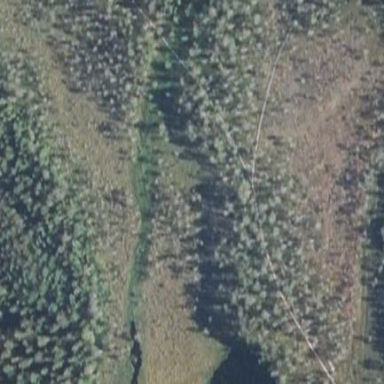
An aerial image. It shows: Bog wetland area.